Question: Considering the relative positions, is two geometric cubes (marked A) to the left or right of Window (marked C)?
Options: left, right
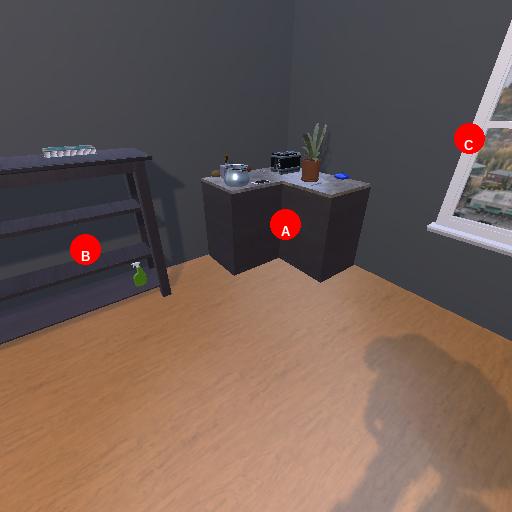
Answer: left